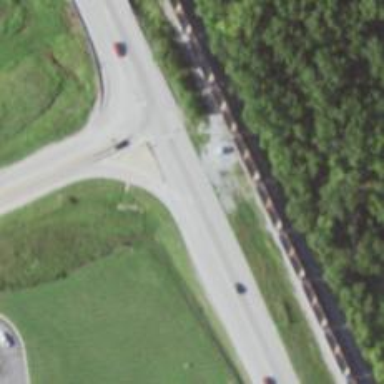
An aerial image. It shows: Trunk link highway.